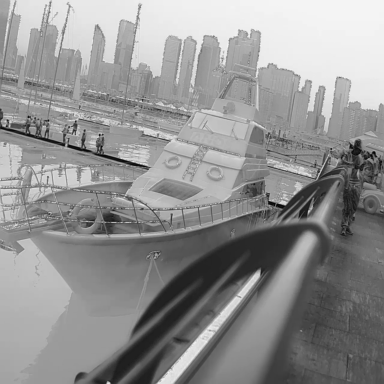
There are three objects shown in the infrared image, including two sailboats, and a canoe.